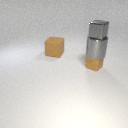
large brown rubber cube behind small brown rubber cube